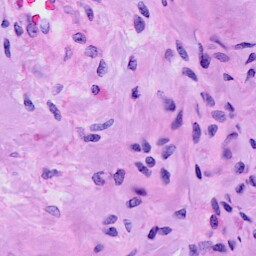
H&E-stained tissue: Cervix